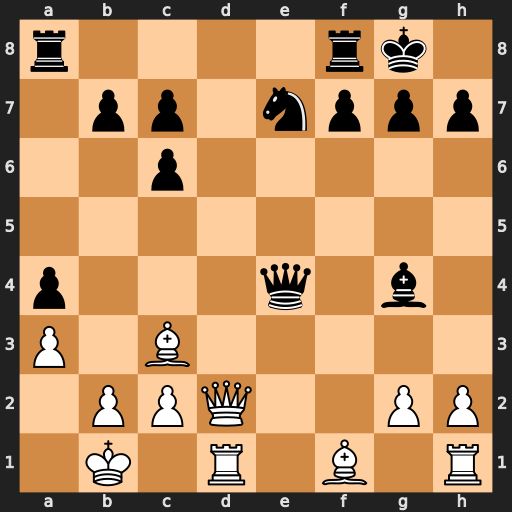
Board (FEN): r4rk1/1pp1nppp/2p5/8/p3q1b1/P1B5/1PPQ2PP/1K1R1B1R
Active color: w
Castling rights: -
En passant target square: -
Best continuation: Re1 Qd5 Rxe7